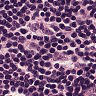
Metastatic tissue present: no